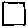
Label: square